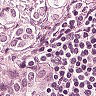
Metastatic tissue present: yes